Question: i have just started css tutorial, so i don't have much idea about css. here i am posting the css code. Can you please tell me how to make whole contents center in the browser. Also I am including a screen shot of the output......

'''
body {
background:#E9E9E9;
}
#formWrap {
width:720px;
margin-top:30px;
margin-left:30px;
margin-right:30px;
background:#FFF;
border:1px solid #F1F1F1;
-moz-border-radius:20px;
-moz-box-shadow:2px 2px 5px #999;
-webkit-border-radius:20px;
-webkit-box-shadow:2px 2px 5px #999;
padding:16px 10px 40px;
}
#formWrap #form {
border-top: 1px solid #EEE;
width: auto;
}
#formWrap #form .row {
border-bottom: 1px dotted #EEE;
display: block;
line-height: 38px;
overflow: auto;
padding: 24px 0px;
width: 100%;
}
#formWrap #form .row .label {
font-size: 16px;
font-weight: bold;
font-family: Arial, Helvetica, sans-serif;
width: 180px;
padding-right: 10px;
margin-right: 10px;
}
#formWrap #form .row .input {
float: left;
margin-right: 10px;
font-style: italic;
width: auto;
}
.detail{
width: 260px;
font-family: Arial, Helvetica, sans-serif;
font-size: 20px;
padding: 7px 8px;
margin: 0;
}
.mess {
width: 450px;
height: 250px;
max-width: 450px;
overflow: auto;
font-family: Arial, Helvetica, sans-serif;
font-size: 20px;
padding: 7px 8px;
line-height: 1em;
margin: 0;
}
#formWrap #form .row .context {
color: #999;
font-size: 11px;
font-style: italic;
font-family: Arial, Helvetica, sans-serif;
width: 200px;
float: left;
}
#formWrap #form .submit {
font-family: Arial, Helvetica, sans-serif;
margin-top: 25px;
color: #000;
font-size: 16px;
text-shadow: 1px 1px 1px #999;
}
'''
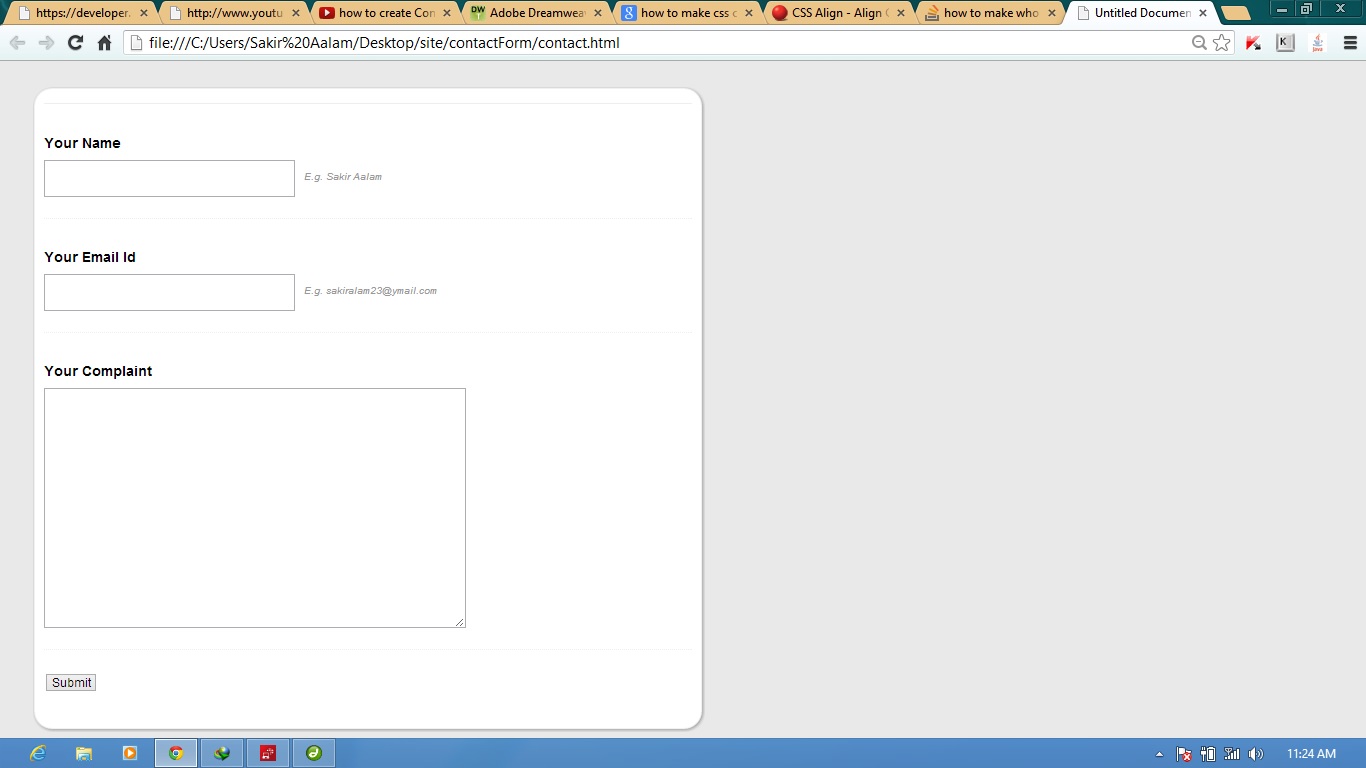
Answer: Considering that '#formwrap' is the main container(white one and outermost), just do -
'''
#formwrap{
margin:0 auto;
}
'''